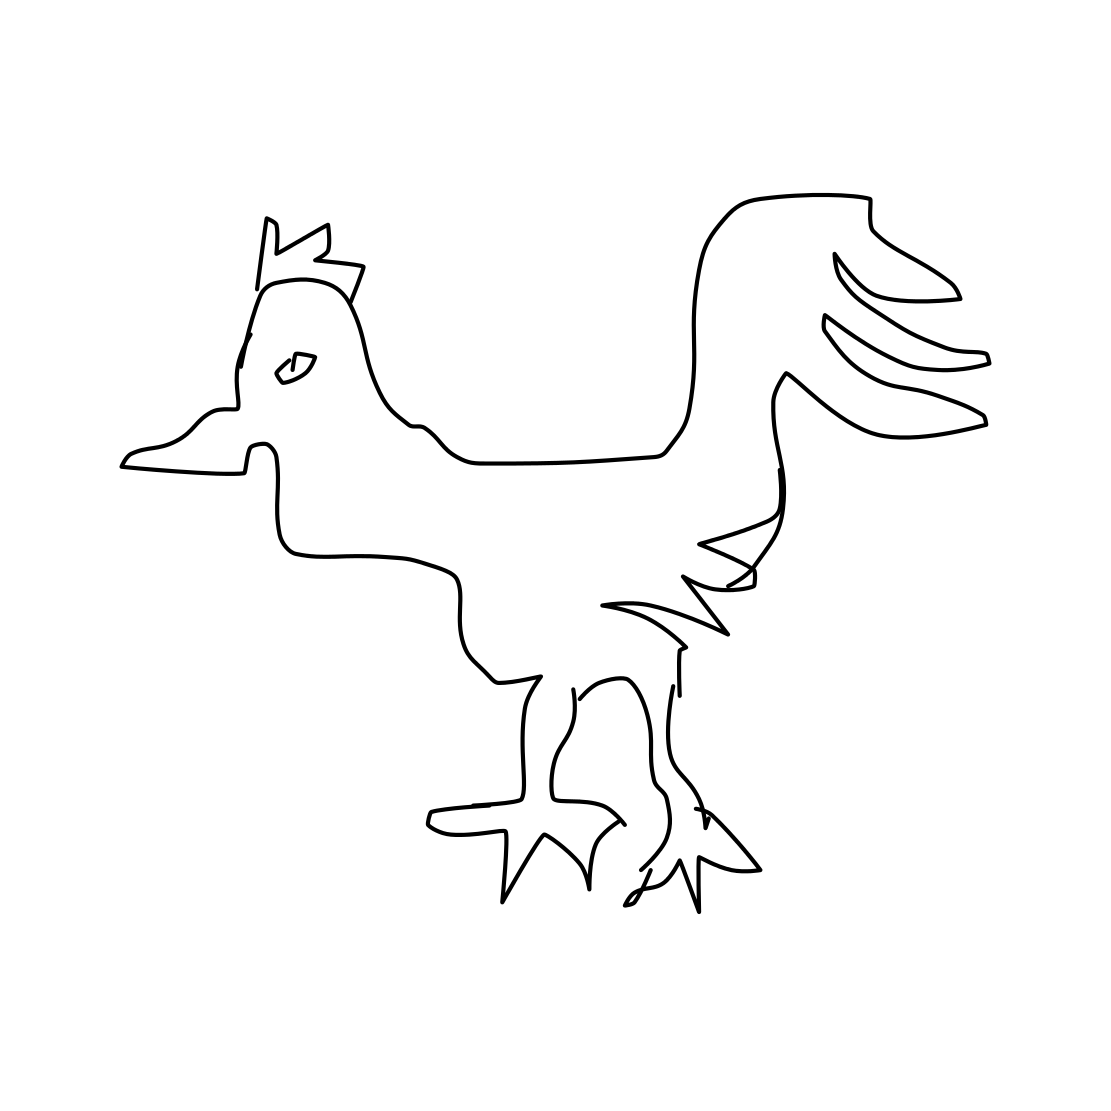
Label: rooster